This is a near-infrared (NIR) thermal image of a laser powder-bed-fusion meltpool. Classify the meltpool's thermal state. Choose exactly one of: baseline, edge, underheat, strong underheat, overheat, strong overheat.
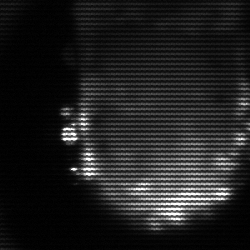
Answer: baseline